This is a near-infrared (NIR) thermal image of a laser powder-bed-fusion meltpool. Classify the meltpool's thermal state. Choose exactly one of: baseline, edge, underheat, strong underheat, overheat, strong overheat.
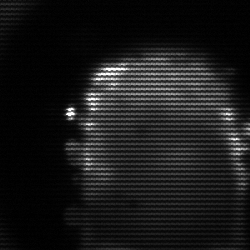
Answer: baseline